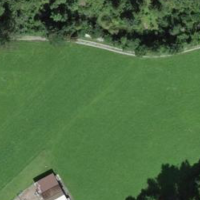
EUNIS habitat code: 44
Species observed at this site:
Prunus padus